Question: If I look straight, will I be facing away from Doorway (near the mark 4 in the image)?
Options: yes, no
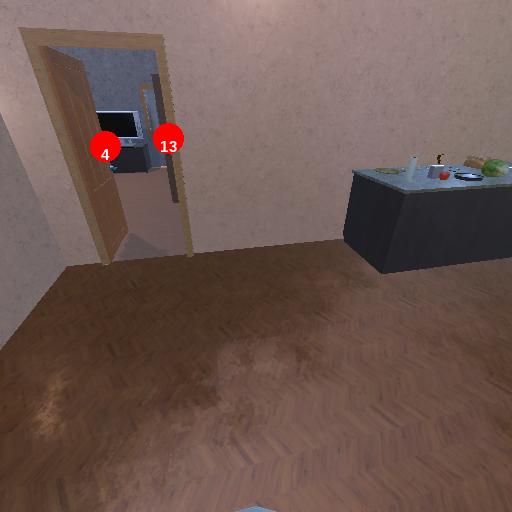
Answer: yes